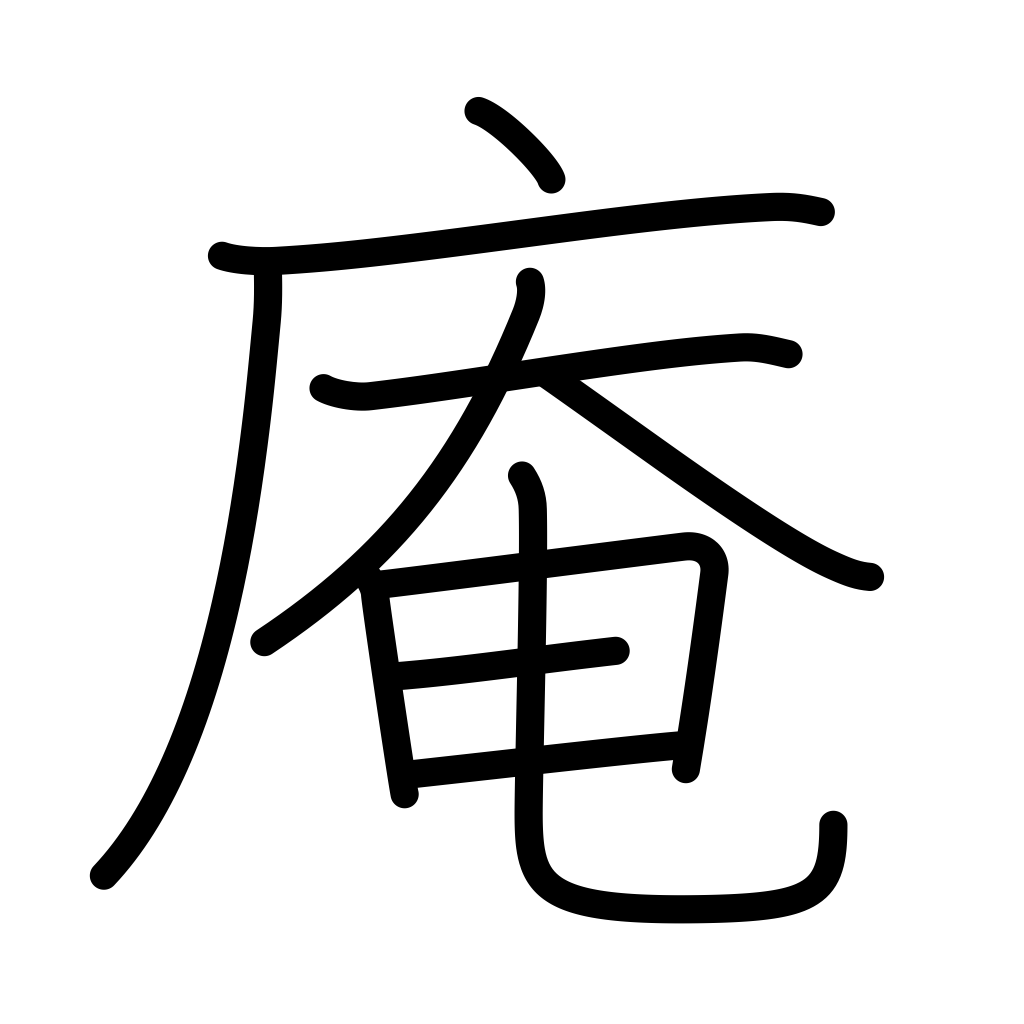
Meaning: hermitage, retreat